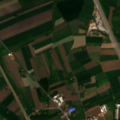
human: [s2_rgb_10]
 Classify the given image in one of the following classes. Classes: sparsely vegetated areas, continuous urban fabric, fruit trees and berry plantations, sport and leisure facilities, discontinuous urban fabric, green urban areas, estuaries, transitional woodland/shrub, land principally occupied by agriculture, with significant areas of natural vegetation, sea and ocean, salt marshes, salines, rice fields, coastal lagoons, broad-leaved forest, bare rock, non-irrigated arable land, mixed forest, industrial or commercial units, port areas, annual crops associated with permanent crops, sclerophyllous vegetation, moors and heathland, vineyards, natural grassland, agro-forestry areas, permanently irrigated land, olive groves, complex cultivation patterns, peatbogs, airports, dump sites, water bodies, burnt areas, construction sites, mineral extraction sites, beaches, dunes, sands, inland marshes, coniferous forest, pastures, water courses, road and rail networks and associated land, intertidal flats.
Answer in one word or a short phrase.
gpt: discontinuous urban fabric, non-irrigated arable land, complex cultivation patterns, land principally occupied by agriculture, with significant areas of natural vegetation